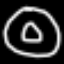
Label: donut